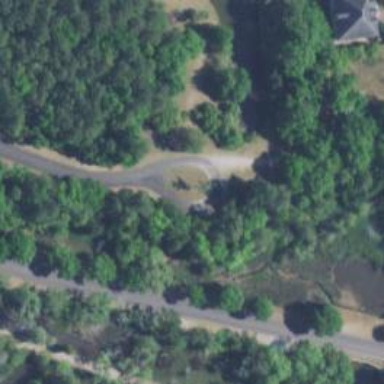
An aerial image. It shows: Turning loop on the road.